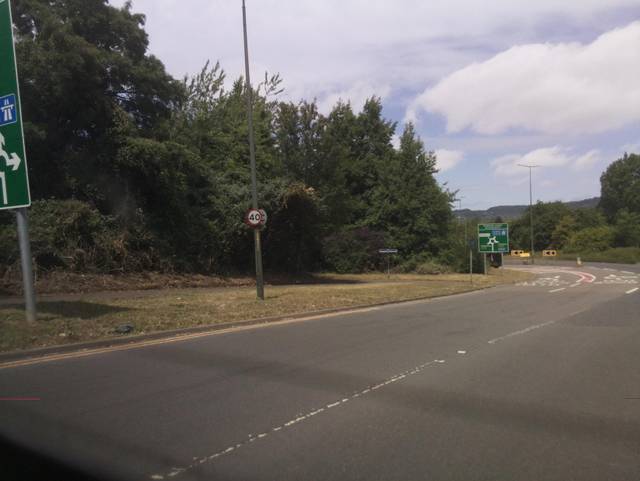
Region: United Kingdom
Coordinates: 51.296, 0.515